Question: my database is laid out with a column named month, and each day of the month listed, with values

$year = current year
$month = current month
$day = current day
'''
$data = mysql_query("SELECT * FROM bk$year WHERE month='$month' ") or die (mysql_error());
while ($row = mysql_fetch_assoc($data)){
$dbday = $row['day'];
if ($day == $dbday) {
$v1 = $row['net'];
$v2 = $row['gas'];
}
}
'''
is it possible to somehow select that specific day and get the values that correspond using a different programming method maybe in the MySQL call.
edit: I want to replace the if statement and get the specific day with in the MySQL call
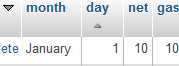
Answer: '''
$data = mysql_query("SELECT * FROM bk$year WHERE month='$month' and day='$day' ") or die (mysql_error());
'''